Question: A have the following matrix, for example:

And I want to do a few matrix operation without adding numbers as they may vary and I want to get general equations out of it.
How can I get the inverse of something like that. If I want to do multiplication or simple operations seems to be fine, but nothing seems to work for the inverse.
I've tried a lot like:
'''
from sympy import *
from numpy import matrix
from numpy import linalg
from sympy import Matrix
a1, a2, a3, b1, b2, b3, c1, c2, c3, x, y, z = symbols('a1 a2 a3 b1 b2 b3 c1 c2 c3 x y z')
A = matrix( [[a1,a2,a3],[b1,b2,b3],[c1,c2,c3]]) # Creates a matrix.
B = matrix( [[x],[y],[z]])
C= A*B #That works fine
A_inverse = A.inv() #Doesn't work
'''
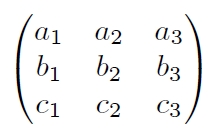
Answer: You're not using Matrix (sympy) but matrix (numpy)
'''
A = Matrix( [[a1,a2,a3],[b1,b2,b3],[c1,c2,c3]]) # Creates a matrix.
B = Matrix( [[x],[y],[z]])
'''
will give you the correct result.